Question: I am implementing the following grammar in OCamlyacc and OCamllex:

The OCaml type declaration for my IF-ELSE clauses is as such:
'''
(* Some code not shown *)
and stmt = ASSIGN of lv * exp
| IF of exp * stmt * stmt
| WHILE of exp * stmt
| DOWHILE of stmt * exp
| READ of id
| PRINT of exp
| BLOCK of block
(* Some code not shown *)
'''
I can define the IF-ELSE portion in OCamlyacc as such:
'''
stmt:
| IF LPAREN e RPAREN stmt { S.IF ($3, $5, ???) } /*line 1*/
| IF LPAREN e RPAREN stmt ELSE stmt { S.IF ($3, $5, $7) } /*line 2*/
'''
But, how can I put "NULL" for a type ("stmt"), where the question marks are for the that does not have an ELSE (line 1)? I do not have access to a type that only has an ("exp") and only one .
I thought about putting a "while(0){print(0)}" there, but that is not how you are suppose to do it, especially because it will parse in a when it shouldn't.
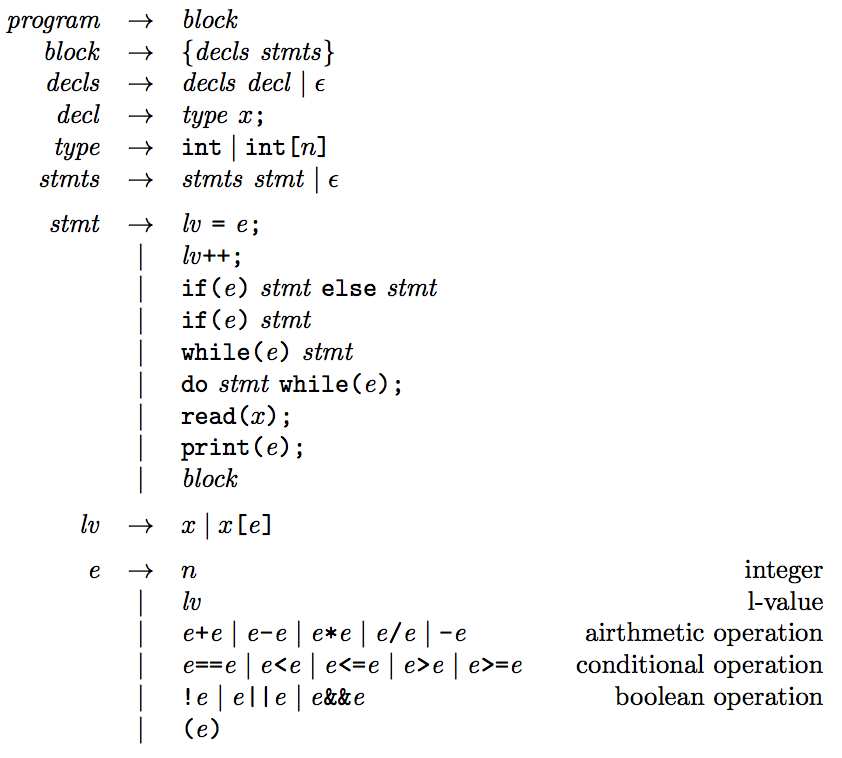
Answer: Thank you ghilesZ for your post, but I am not able to modify the type rules in OCaml. Therefore, adding in a new rule or extending any types is forbidden.
I finally figured out what I had to do. I thought there was something special in OCaml that I was missing, so I purposely left out details of this specific assignment that I thought would just over cloud my question, but in fact were useful.
Let me show my answer to this, but first let me give some extra details:
<URL>
Therefore, by using the grammar rules up above and the provided OCaml below, the solution would be:
'''
stmt:
| IF LPAREN e RPAREN stmt ELSE stmt { S.IF ($3, $5, $7) } /*line 1*/
| IF LPAREN e RPAREN stmt { S.IF ($3, $5, S.BLOCK ([],[])) } /*line 2*/
'''
You basically keep the ELSE, but you just put in empty curly braces, effectively putting in a "NULL" there or a "do-nothing" action.
Lastly, I flipped the ordering, because for these two IF-statements to be parsed correctly, you need to set precedence, which can be done with:
'''
%nonassoc RPAREN /* Right parenthesis */
%nonassoc ELSE
'''